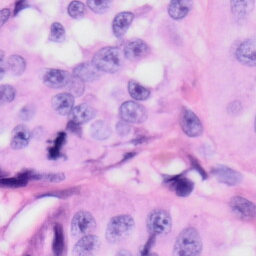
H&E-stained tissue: Skin